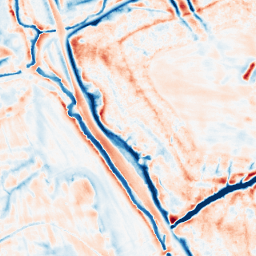
Category: edge_preserving
Decomposition family: bilateral
Decomposition parameters: d: 21
sigma_color: 25
sigma_space: 75
Upsampling method: bilinear
Upsampling parameters: scale: 8
Upsampling scale: 8